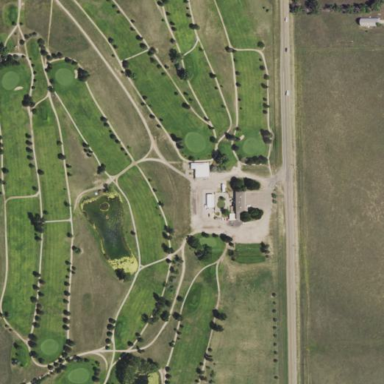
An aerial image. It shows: Golf course.